Chest X-ray:
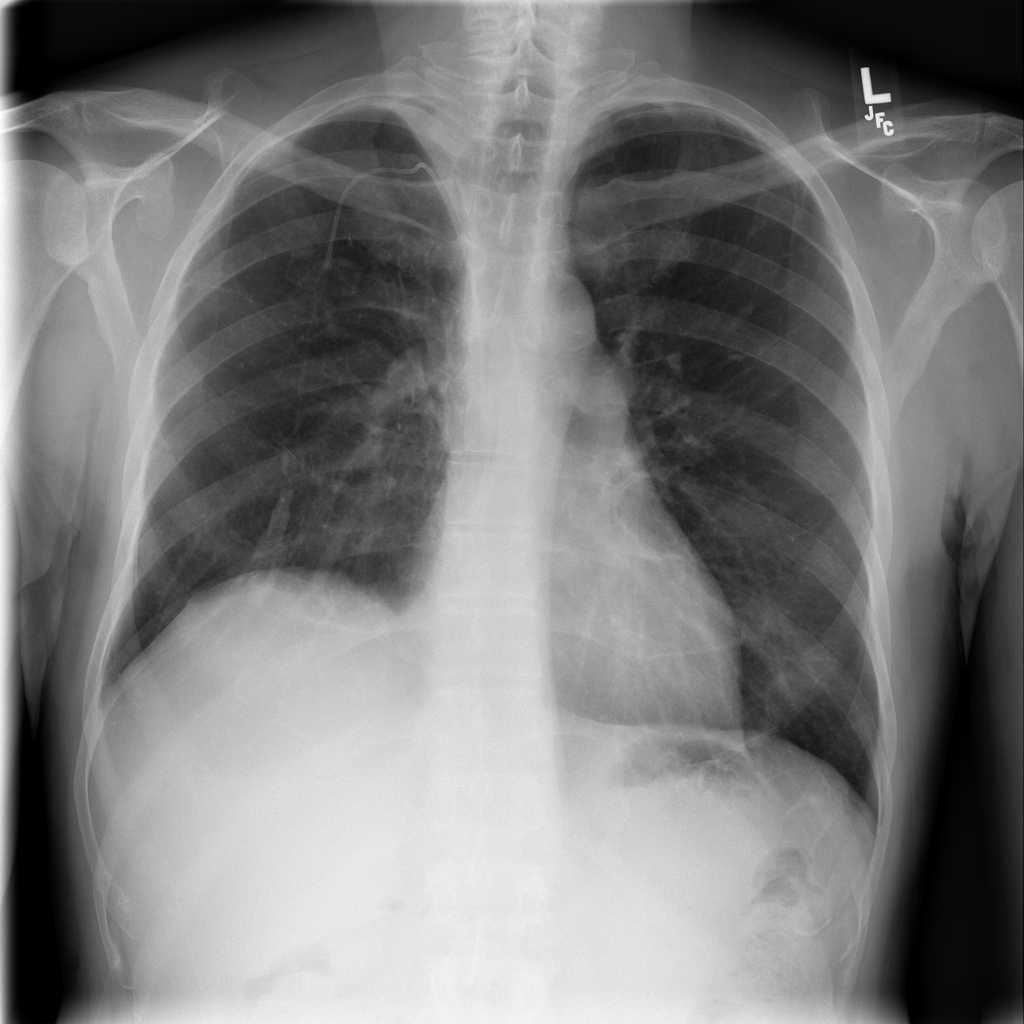
Findings: Pleural Thickening
No abnormal finding: no